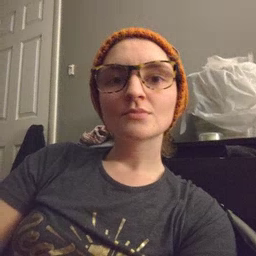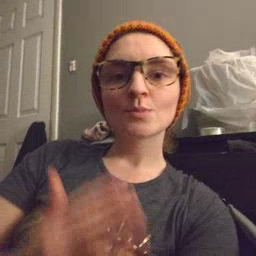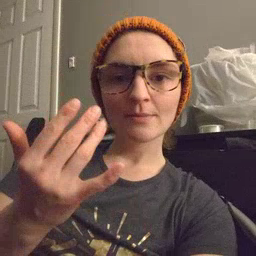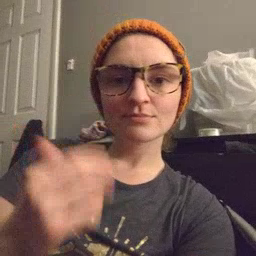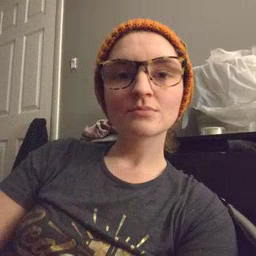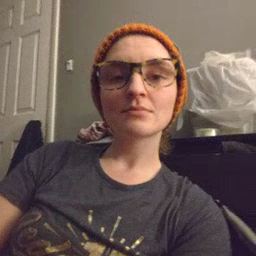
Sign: wait